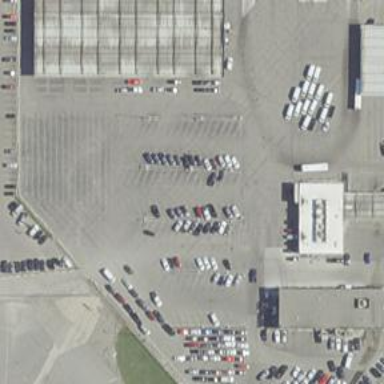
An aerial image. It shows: Car rental facility.